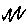
Label: zigzag